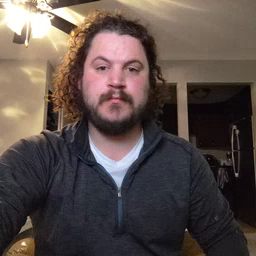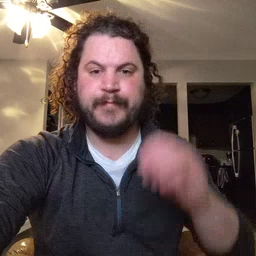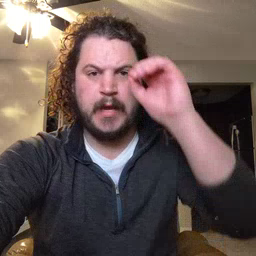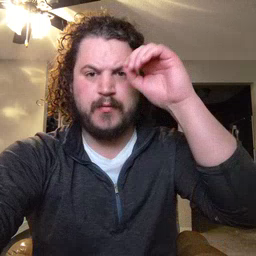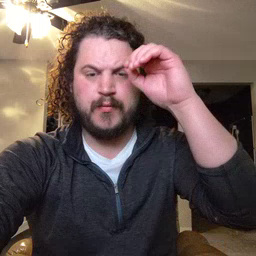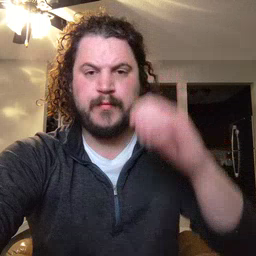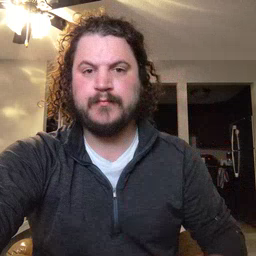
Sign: owl